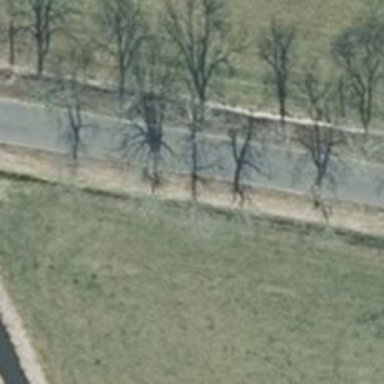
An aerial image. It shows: Beautiful avenue lined with deciduous broadleaved trees.